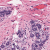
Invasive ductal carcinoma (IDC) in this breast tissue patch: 0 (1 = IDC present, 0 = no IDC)